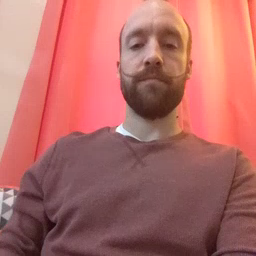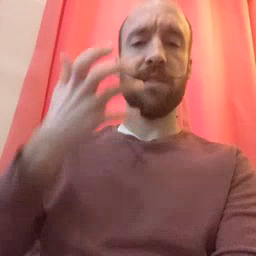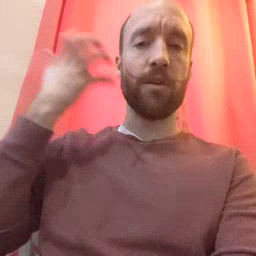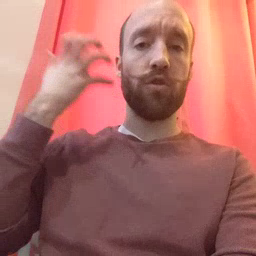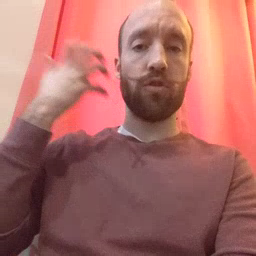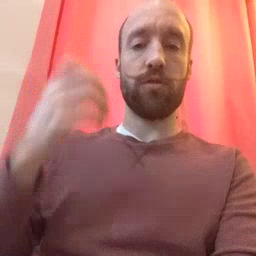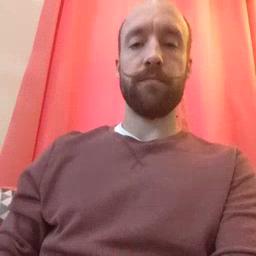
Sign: tiger